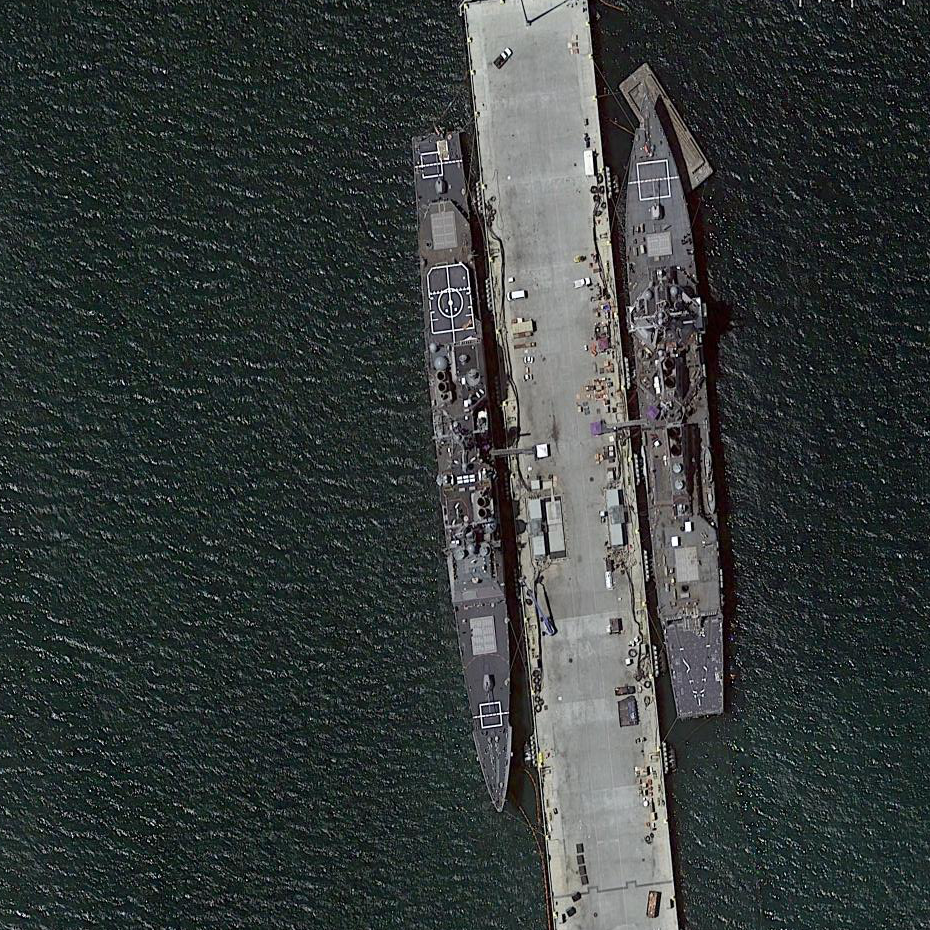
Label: cruiser